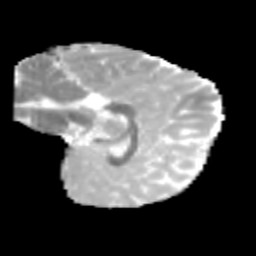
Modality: MD
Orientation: sagittal
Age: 9
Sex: female
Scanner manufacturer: siemens
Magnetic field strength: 3 T
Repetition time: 3.8 s
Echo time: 0.07 s